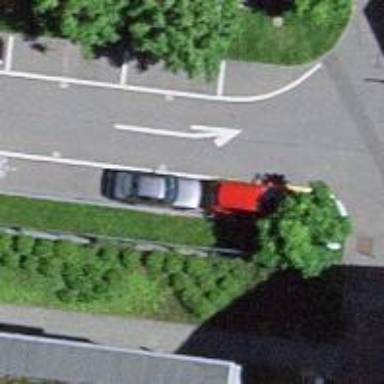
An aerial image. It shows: Car sharing facility.